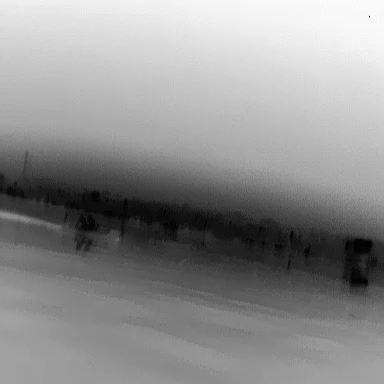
There is a canoe in the infrared image.